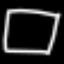
Label: square